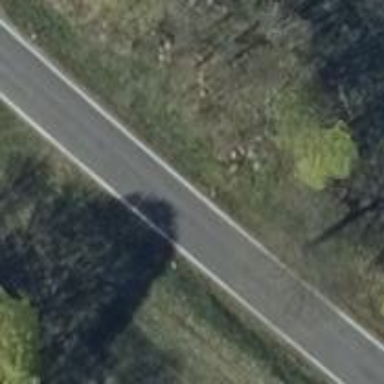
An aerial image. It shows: Secondary road.